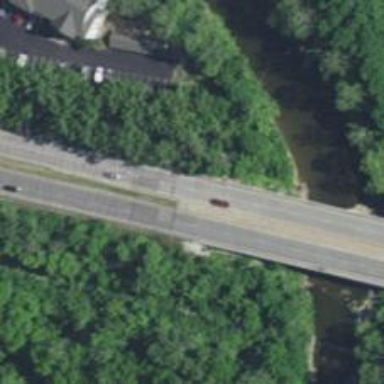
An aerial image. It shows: Primary highway bridge.